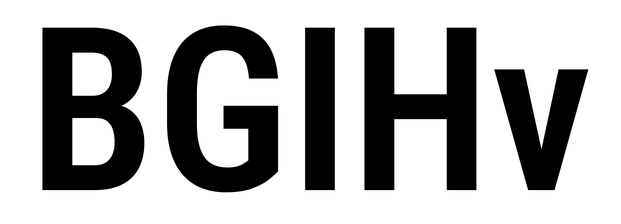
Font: Roboto_Condensed_SemiBold